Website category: university
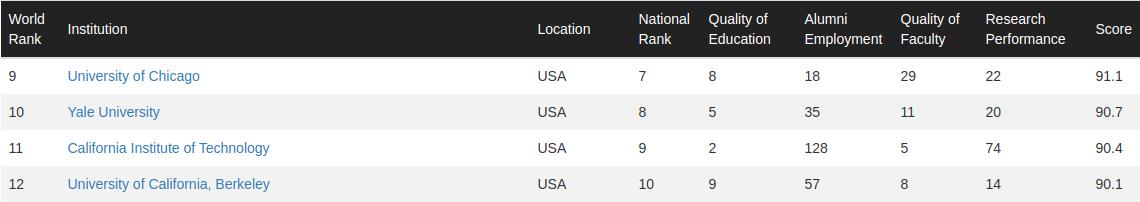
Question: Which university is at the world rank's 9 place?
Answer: University of Chicago

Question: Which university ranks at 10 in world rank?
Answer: Yale University

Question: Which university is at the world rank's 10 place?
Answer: Yale University

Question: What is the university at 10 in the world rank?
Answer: Yale University

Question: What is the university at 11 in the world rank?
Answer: California Institute of Technology

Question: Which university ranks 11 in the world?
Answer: California Institute of Technology

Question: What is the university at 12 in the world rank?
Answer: University of California, Berkeley

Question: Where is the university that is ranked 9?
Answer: USA

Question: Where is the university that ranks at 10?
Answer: USA

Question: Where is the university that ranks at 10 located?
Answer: USA

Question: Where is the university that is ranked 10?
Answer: USA

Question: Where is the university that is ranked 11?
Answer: USA

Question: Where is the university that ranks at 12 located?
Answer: USA

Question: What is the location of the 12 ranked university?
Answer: USA

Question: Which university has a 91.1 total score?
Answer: University of Chicago

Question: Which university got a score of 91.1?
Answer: University of Chicago

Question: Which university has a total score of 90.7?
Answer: Yale University

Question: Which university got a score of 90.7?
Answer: Yale University

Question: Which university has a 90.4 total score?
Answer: California Institute of Technology

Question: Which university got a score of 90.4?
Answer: California Institute of Technology

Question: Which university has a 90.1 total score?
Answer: University of California, Berkeley